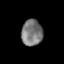
Tissue: lung
Cell type: Epithelial cells
Senescence score: 0.1962
Nuclear area (px): 537
Mean DAPI intensity: 121.48